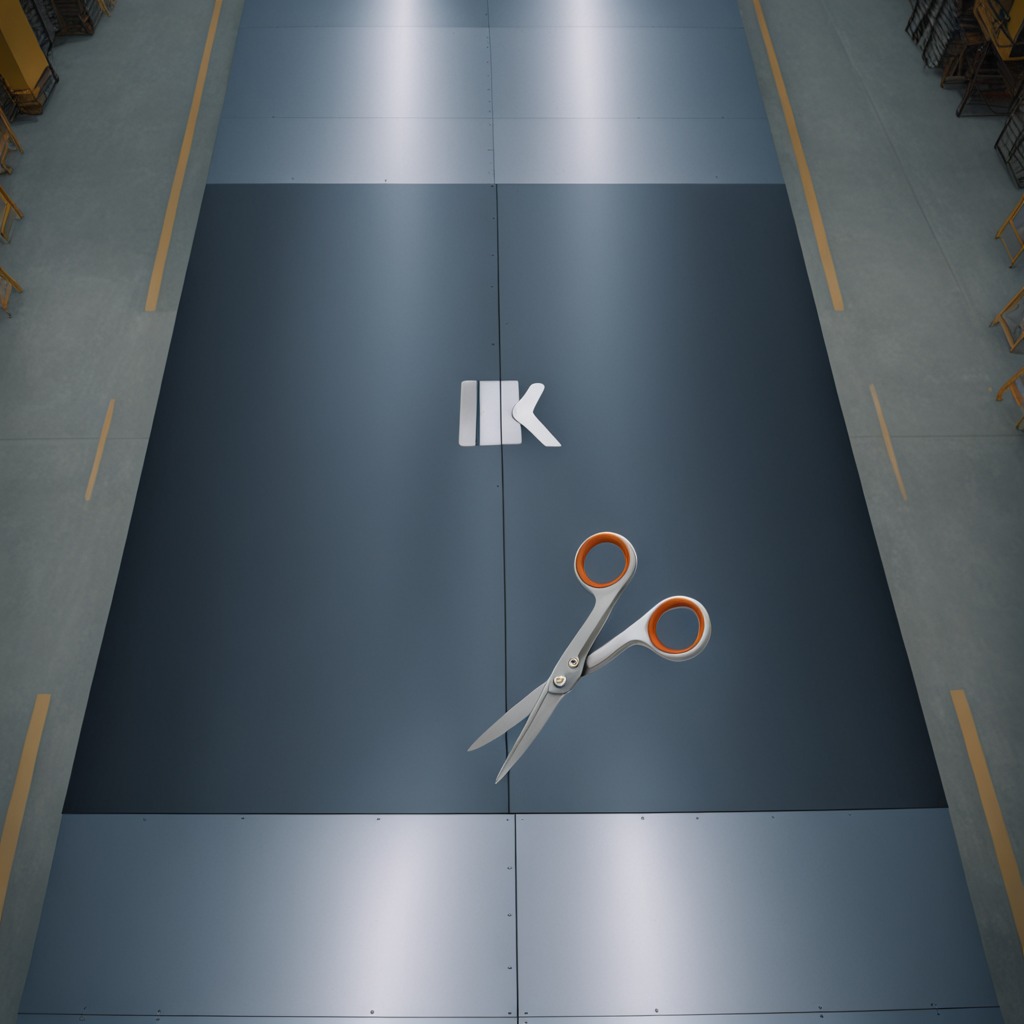
A scissor is lying on the toolbox surface in an airplane hangar workshop 8K.